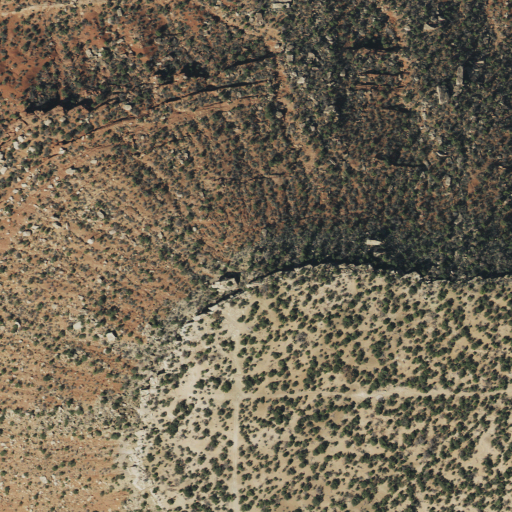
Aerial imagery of cape in Utah named Cathedral Point containing evergreen forest and shrub